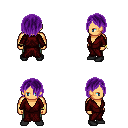
a pixel art fantasy rpg character, male body template, human, tanned skin, red robe, teal pants, purple bangs hairstyle, bracelets, black shoes, four views (front, back, left, right), 2x2 character sprite sheet, small pixel art, hard edges, no anti-aliasing